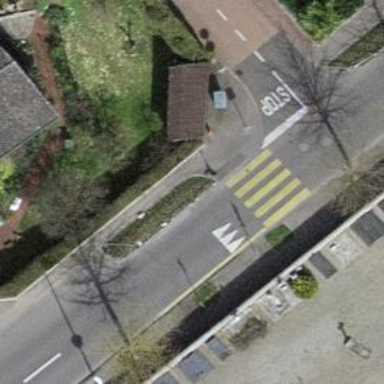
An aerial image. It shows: Traffic hump for calming the traffic.